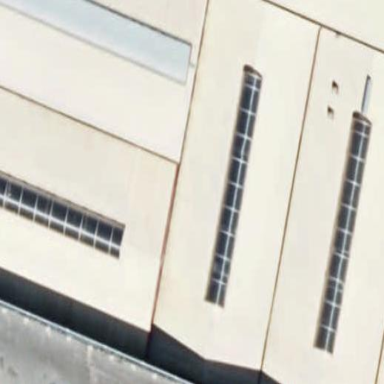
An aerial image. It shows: Warehouse building.